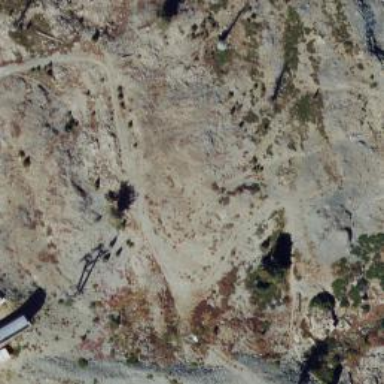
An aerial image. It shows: Path.